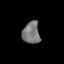
Tissue: lung
Cell type: Epithelial cells
Senescence score: 0.2016
Nuclear area (px): 376
Mean DAPI intensity: 119.886